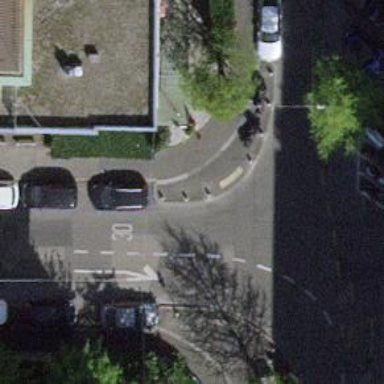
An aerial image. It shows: Unmarked crossing on the road.